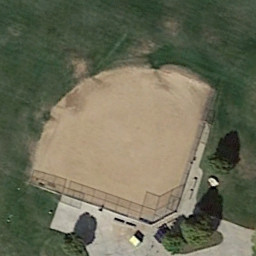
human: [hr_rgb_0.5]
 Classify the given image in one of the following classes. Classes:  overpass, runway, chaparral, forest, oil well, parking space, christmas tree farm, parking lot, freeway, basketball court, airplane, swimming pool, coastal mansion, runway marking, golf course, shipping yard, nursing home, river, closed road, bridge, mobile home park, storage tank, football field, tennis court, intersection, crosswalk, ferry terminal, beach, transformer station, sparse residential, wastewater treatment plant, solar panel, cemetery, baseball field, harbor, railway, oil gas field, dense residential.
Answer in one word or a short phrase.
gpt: baseball field